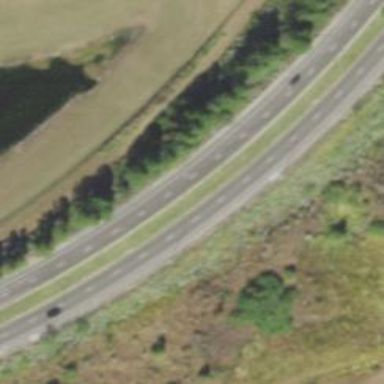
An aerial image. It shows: Footway road with embankment.